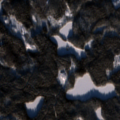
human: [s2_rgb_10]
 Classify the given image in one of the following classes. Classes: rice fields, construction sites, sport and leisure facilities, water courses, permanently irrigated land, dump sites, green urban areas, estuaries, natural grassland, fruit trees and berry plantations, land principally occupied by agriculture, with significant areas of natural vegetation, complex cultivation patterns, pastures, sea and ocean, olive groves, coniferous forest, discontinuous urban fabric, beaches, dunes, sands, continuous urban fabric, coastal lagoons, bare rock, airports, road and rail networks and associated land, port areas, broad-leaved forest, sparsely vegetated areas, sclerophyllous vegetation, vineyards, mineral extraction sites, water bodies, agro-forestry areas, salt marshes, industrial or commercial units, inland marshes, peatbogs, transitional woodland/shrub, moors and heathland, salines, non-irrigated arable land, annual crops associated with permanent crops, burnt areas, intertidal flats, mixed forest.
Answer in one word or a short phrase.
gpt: coniferous forest, mixed forest